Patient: sex F, age 68
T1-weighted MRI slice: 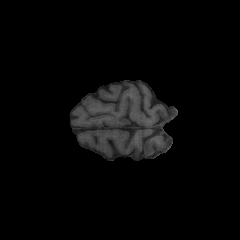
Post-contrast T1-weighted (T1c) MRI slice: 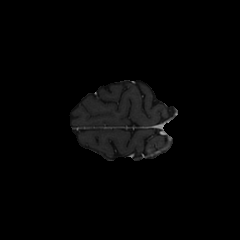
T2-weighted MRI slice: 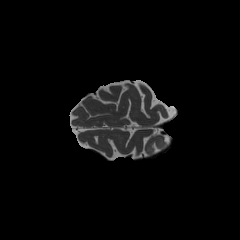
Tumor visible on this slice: yes
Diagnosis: Glioblastoma, IDH-wildtype
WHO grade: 4